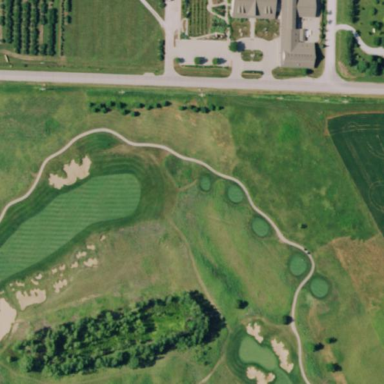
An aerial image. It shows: Rough area in golf course.